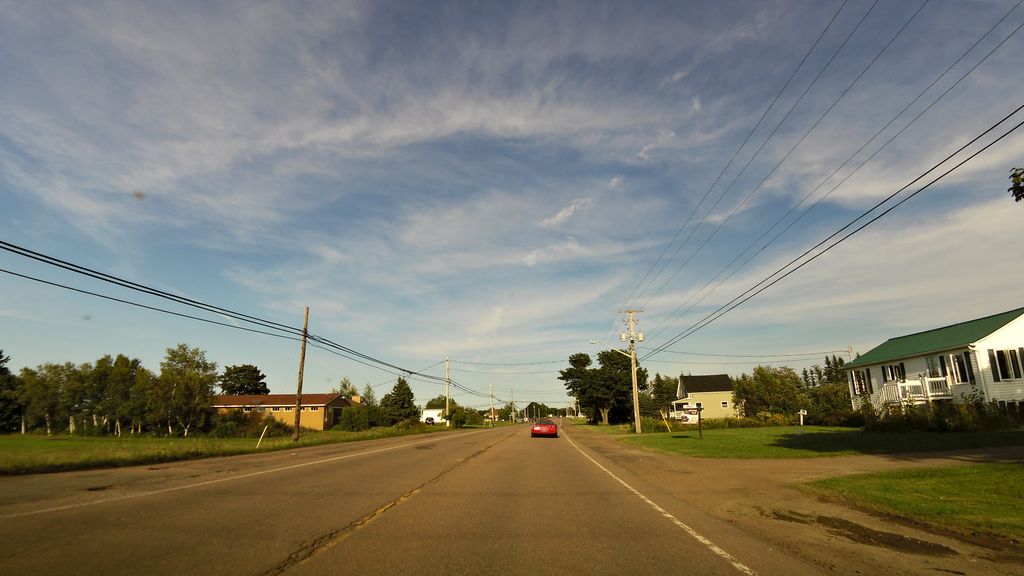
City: charlottetown